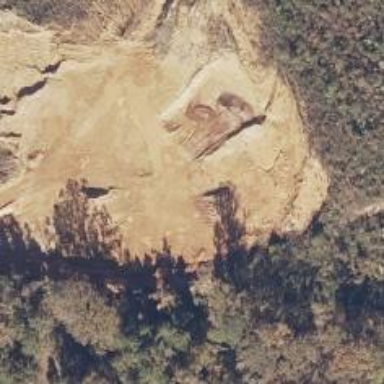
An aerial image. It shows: Quarry area.